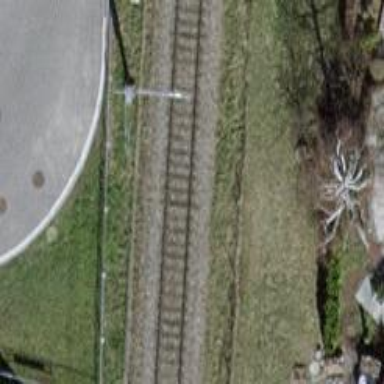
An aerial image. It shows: Contact line indicates electrification.